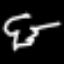
Label: frog